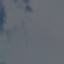
Label: SeaLake